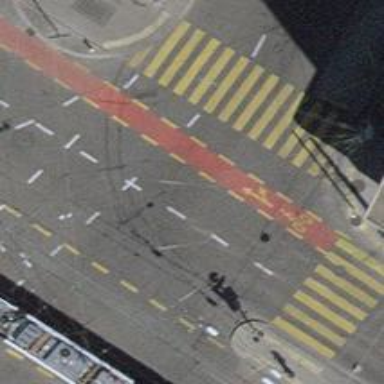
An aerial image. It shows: Road with traffic signals.